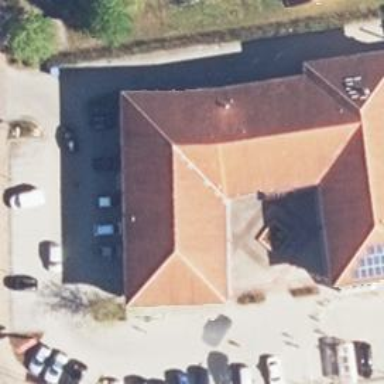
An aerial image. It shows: Cafe.